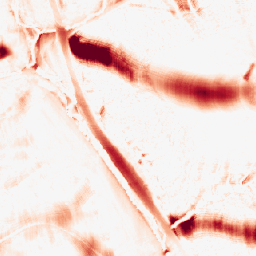
Category: morphological
Decomposition family: morphological_ellipse
Decomposition parameters: operation: opening
width: 50
height: 30
Upsampling method: nearest
Upsampling parameters: scale: 4
Upsampling scale: 4